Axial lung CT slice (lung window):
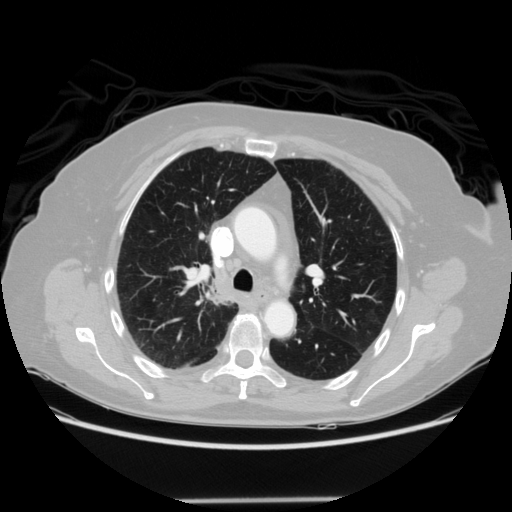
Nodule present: no